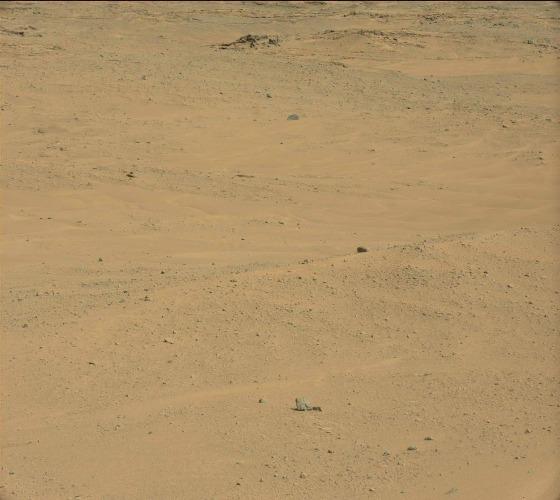
Terrain classes present: Bedrock, Gravel / Sand / Soil, Rock, Shadow